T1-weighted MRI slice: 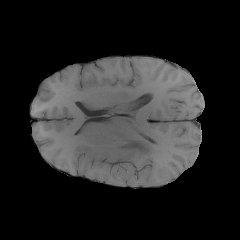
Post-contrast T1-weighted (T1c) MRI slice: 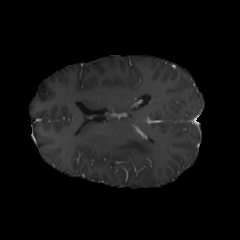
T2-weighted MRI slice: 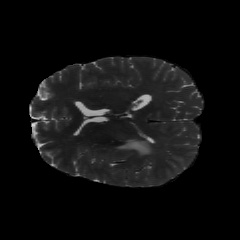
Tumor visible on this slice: yes